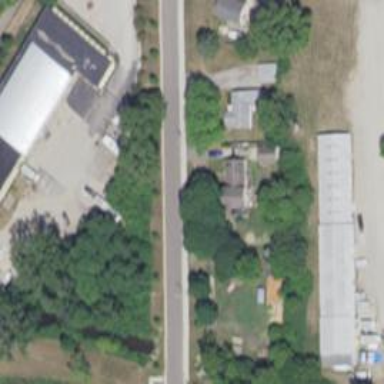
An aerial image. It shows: Shooting club.